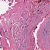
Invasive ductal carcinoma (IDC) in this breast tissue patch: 0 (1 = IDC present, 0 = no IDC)